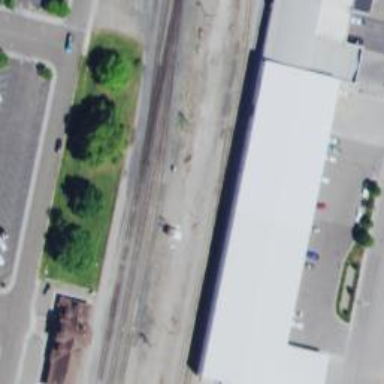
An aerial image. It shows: Railway siding with rails.